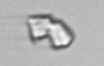
Label: detritus_transparent